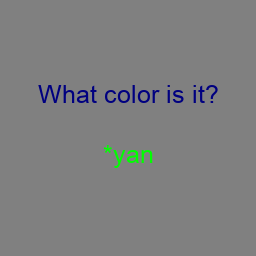
Color: lime
Color name shown: cyan
Background color: gray
Question text color: navy